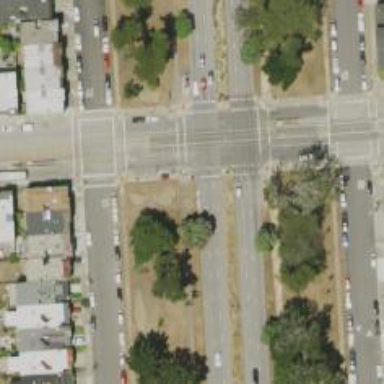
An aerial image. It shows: Secondary road with separate asphalt sidewalks.